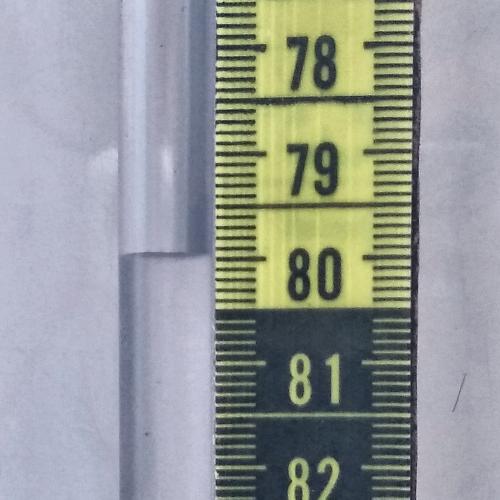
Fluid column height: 80.0 cm